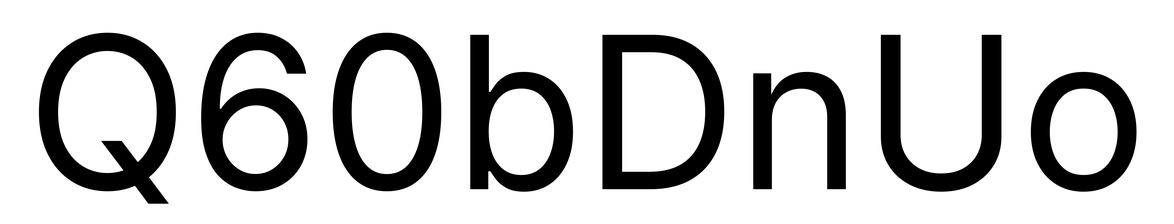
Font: Inter_Regular